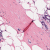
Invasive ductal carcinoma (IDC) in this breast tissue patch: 1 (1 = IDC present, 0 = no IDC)